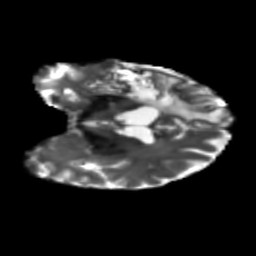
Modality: T2w
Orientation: coronal
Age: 49
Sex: male
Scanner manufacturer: siemens
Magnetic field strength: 3 T
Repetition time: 5.47 s
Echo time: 0.0854 s